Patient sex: M
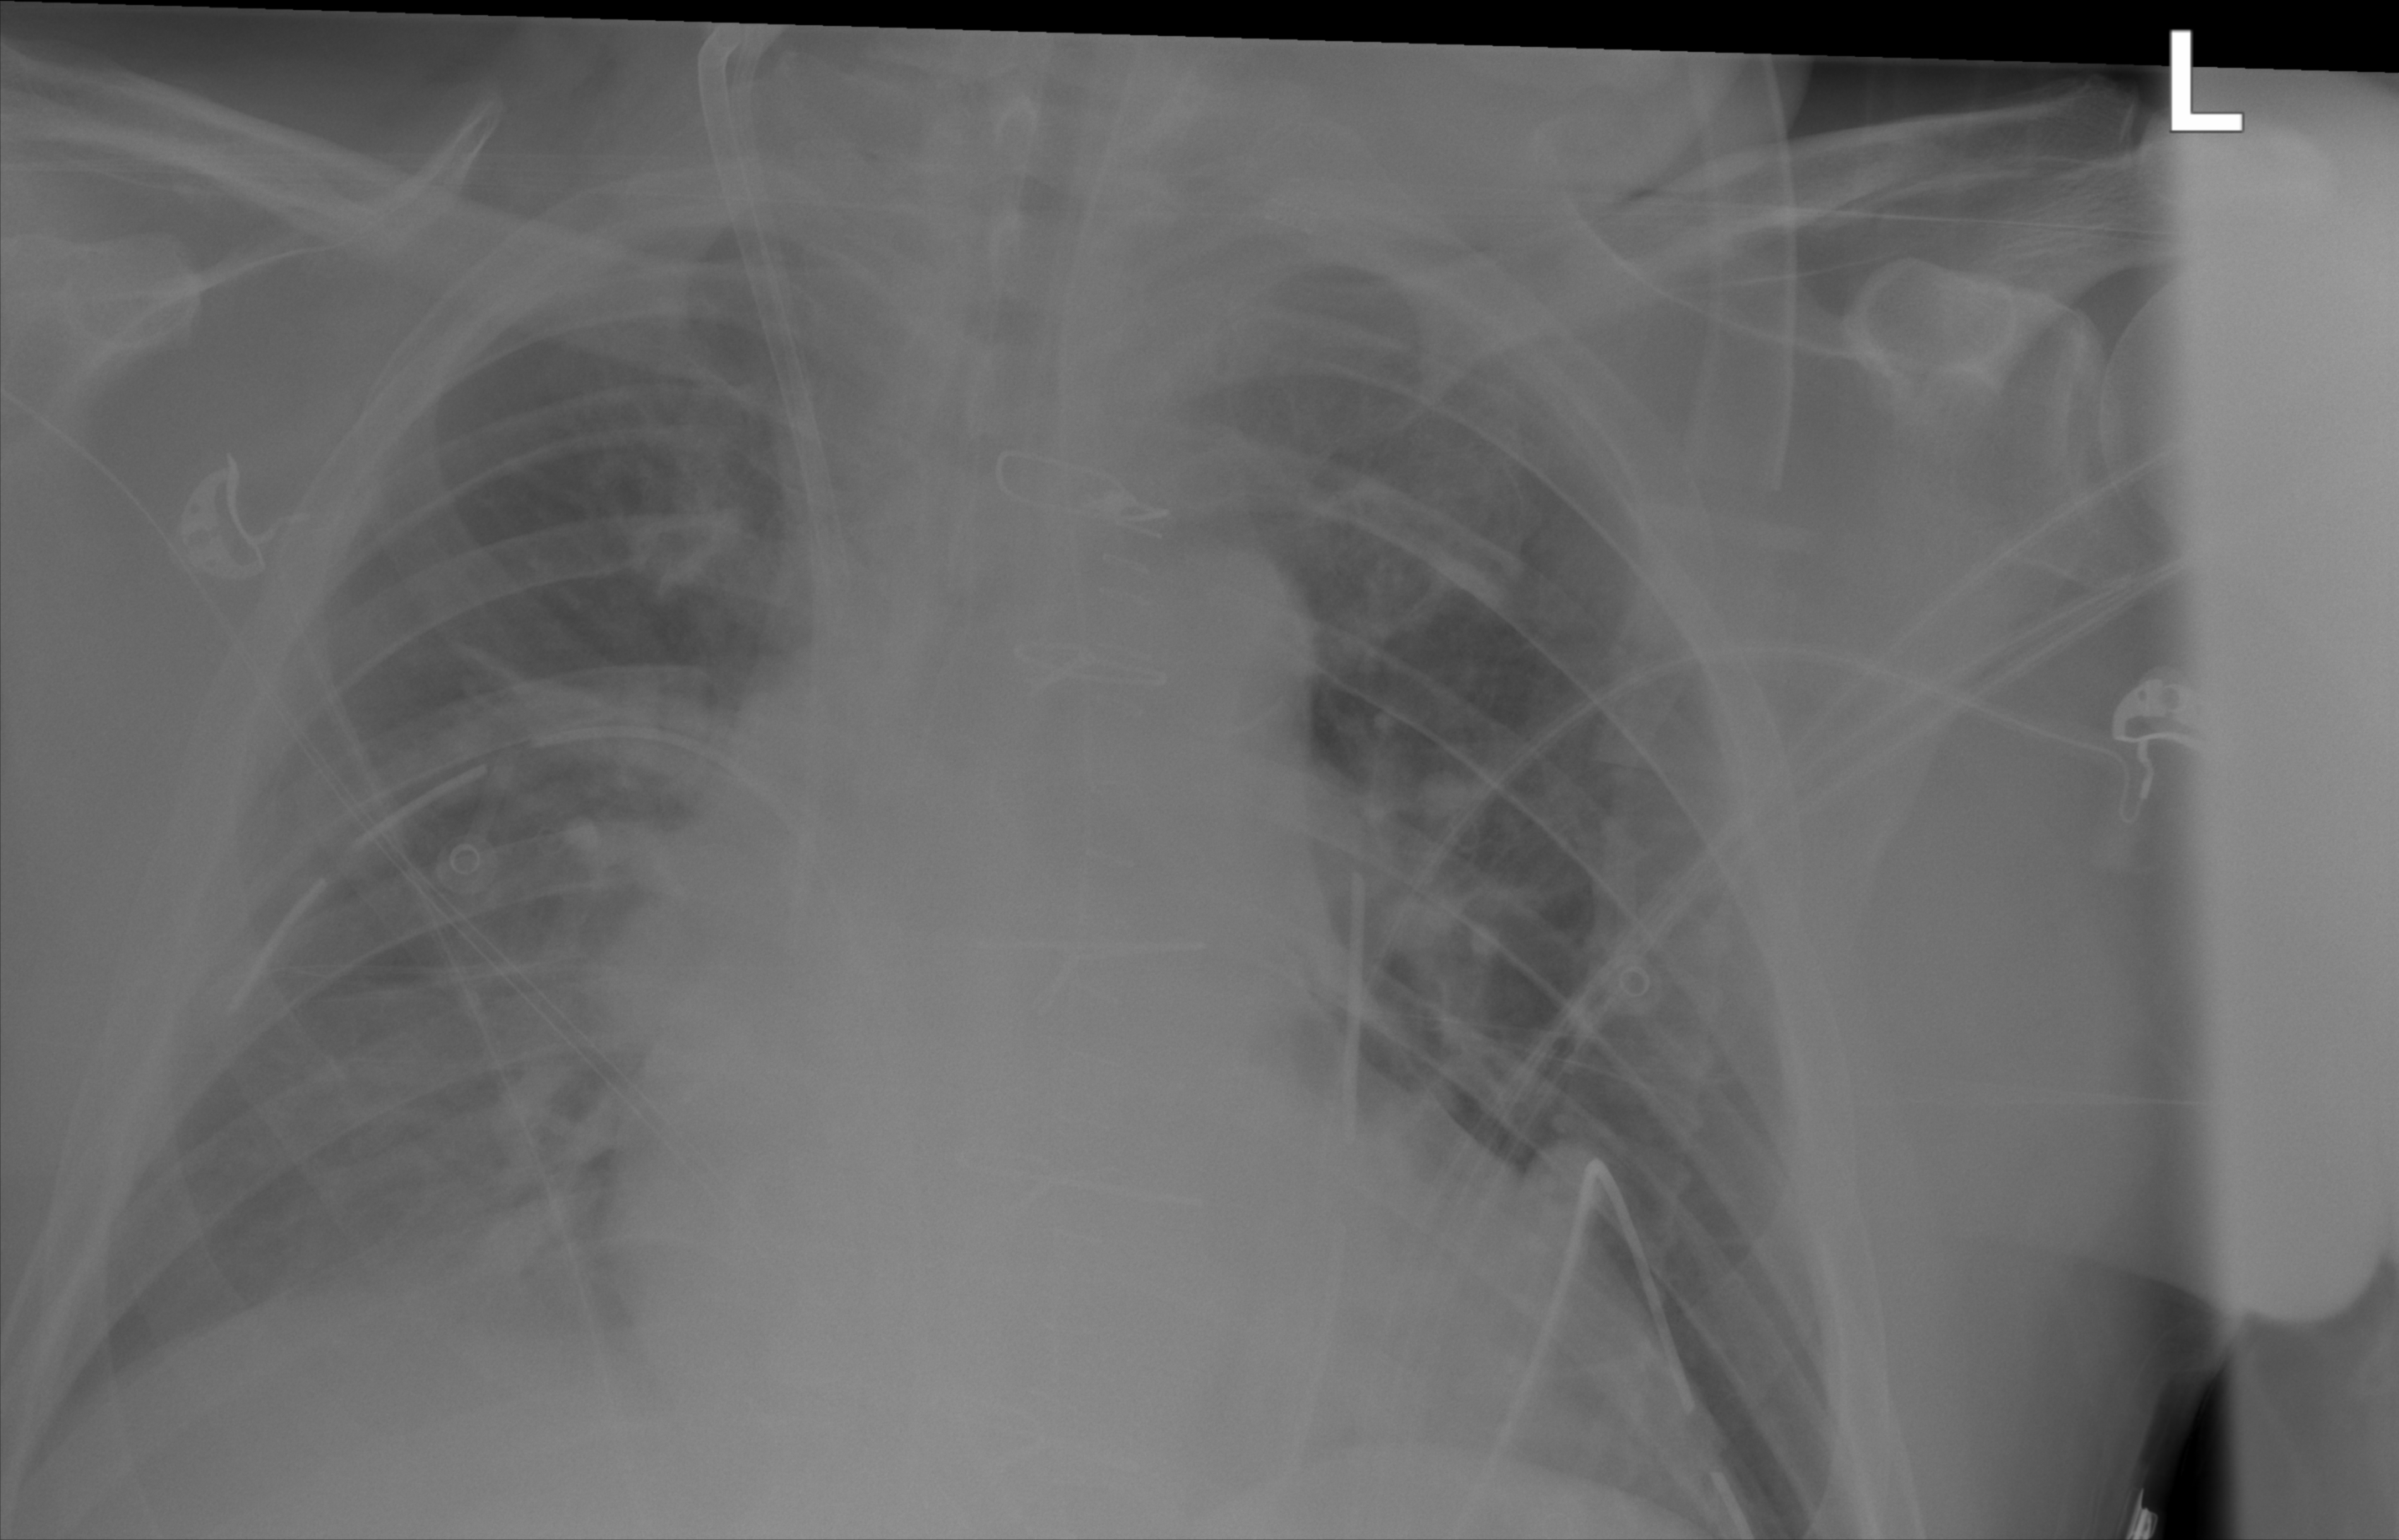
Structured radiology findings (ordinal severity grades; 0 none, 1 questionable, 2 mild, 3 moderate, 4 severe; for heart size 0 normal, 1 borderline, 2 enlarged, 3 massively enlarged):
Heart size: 2
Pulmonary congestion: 2
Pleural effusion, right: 2
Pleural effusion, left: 0
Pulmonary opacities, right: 2
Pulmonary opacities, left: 2
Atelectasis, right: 2
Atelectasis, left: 0